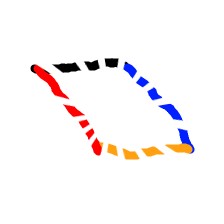
Shape: parallelogram